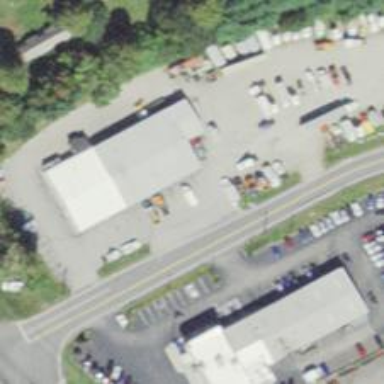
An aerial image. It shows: Building housing car shop.